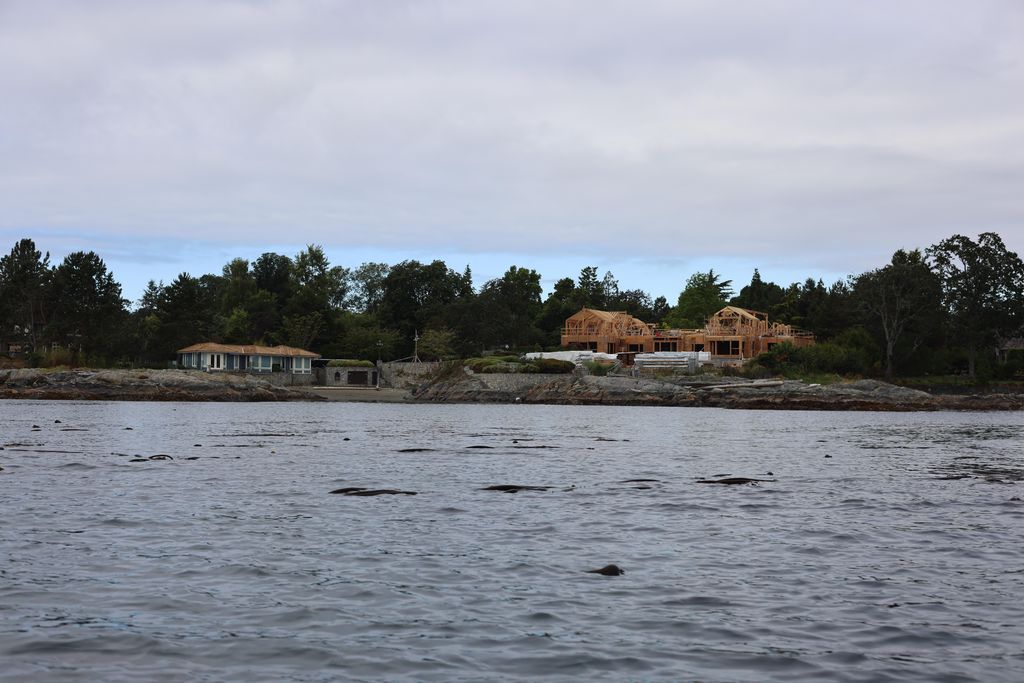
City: victoria